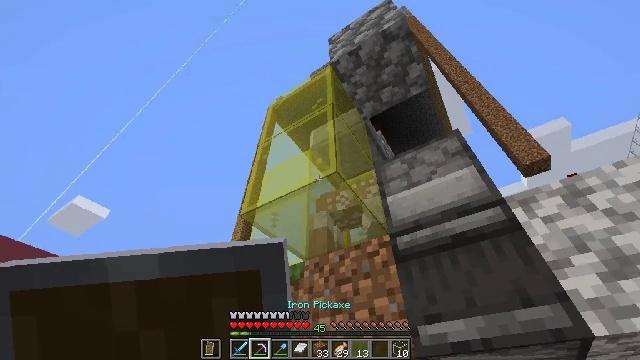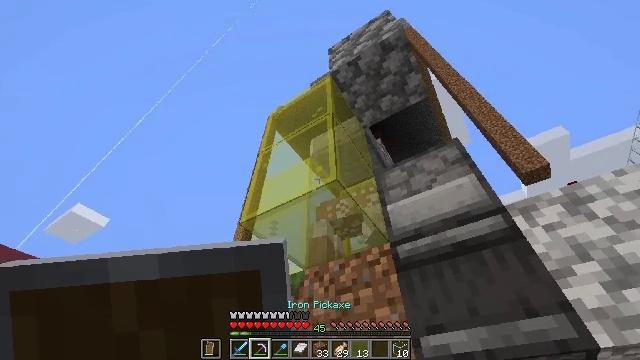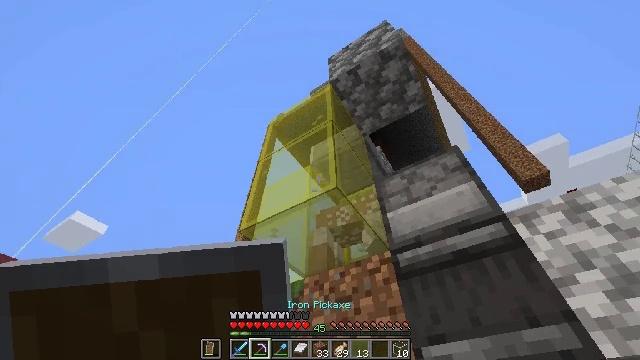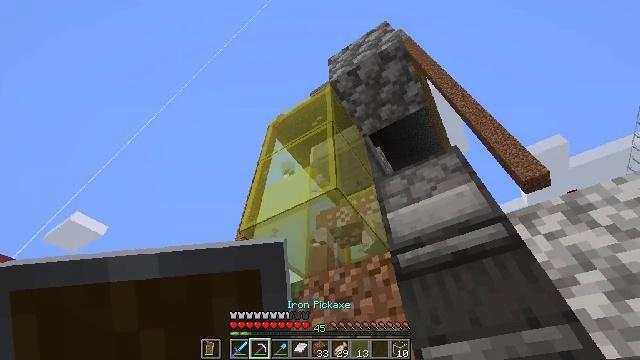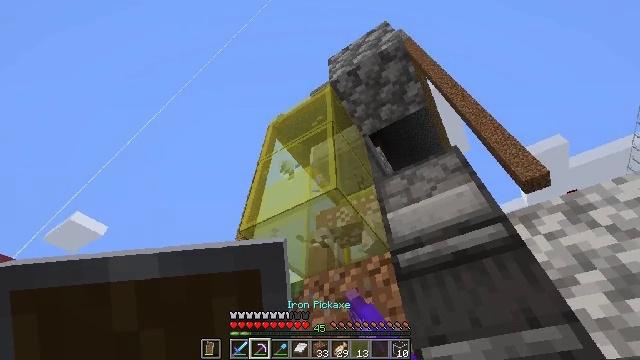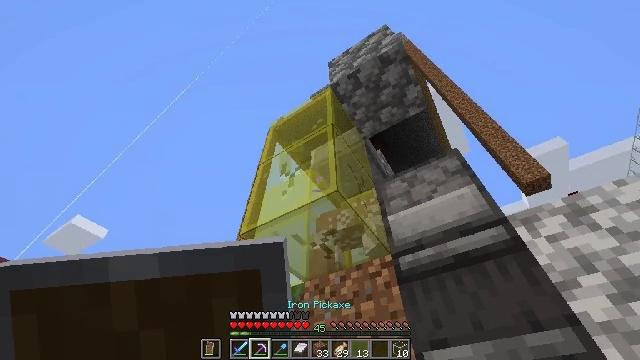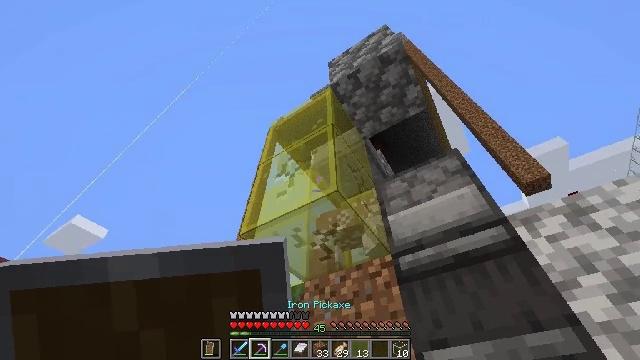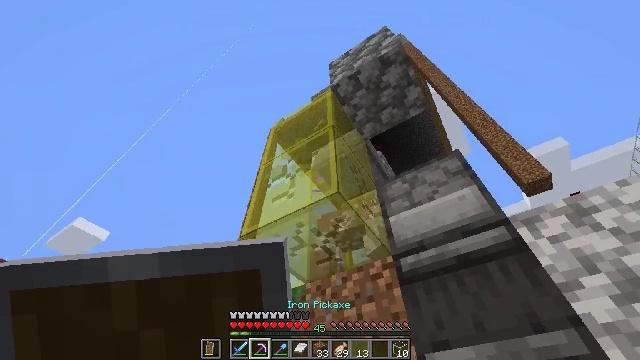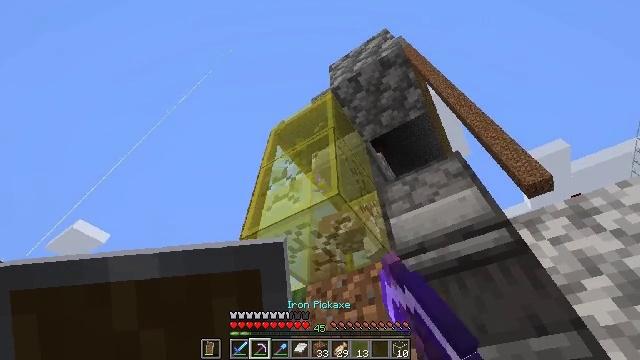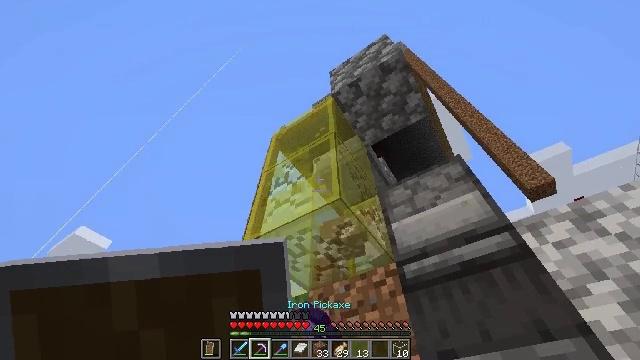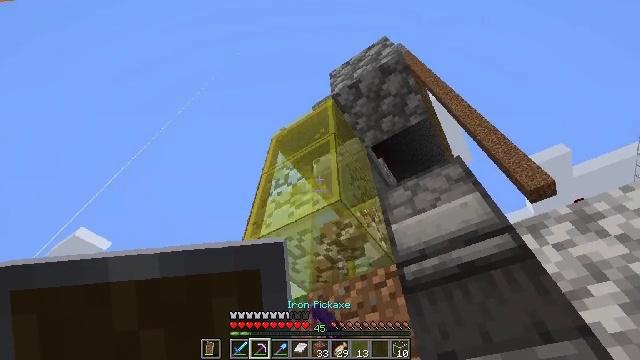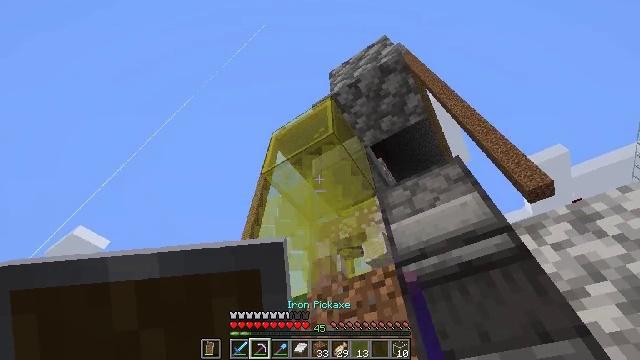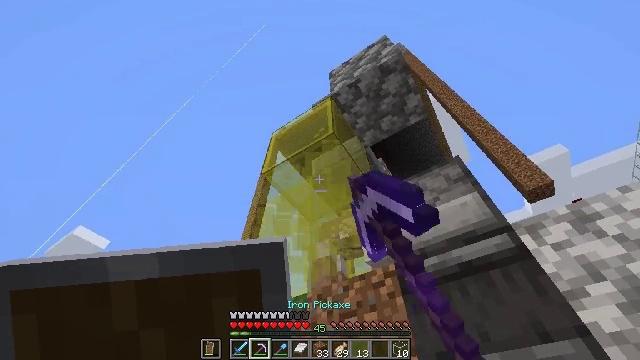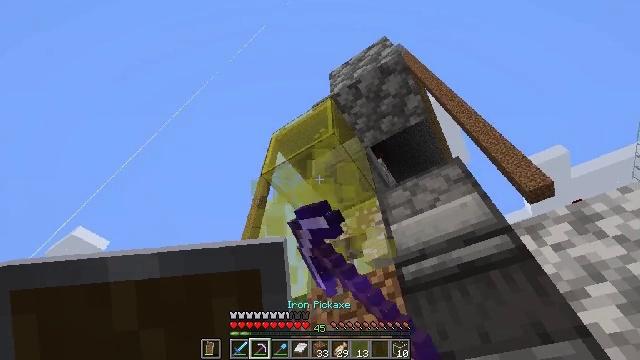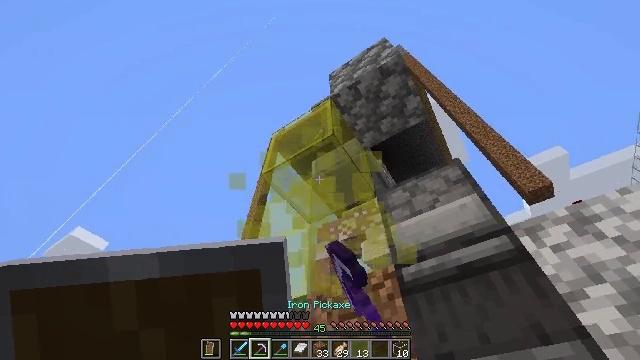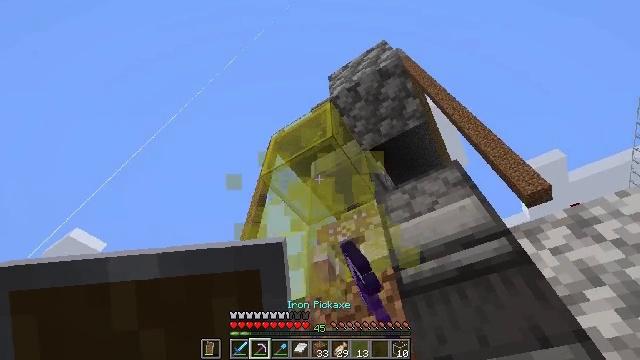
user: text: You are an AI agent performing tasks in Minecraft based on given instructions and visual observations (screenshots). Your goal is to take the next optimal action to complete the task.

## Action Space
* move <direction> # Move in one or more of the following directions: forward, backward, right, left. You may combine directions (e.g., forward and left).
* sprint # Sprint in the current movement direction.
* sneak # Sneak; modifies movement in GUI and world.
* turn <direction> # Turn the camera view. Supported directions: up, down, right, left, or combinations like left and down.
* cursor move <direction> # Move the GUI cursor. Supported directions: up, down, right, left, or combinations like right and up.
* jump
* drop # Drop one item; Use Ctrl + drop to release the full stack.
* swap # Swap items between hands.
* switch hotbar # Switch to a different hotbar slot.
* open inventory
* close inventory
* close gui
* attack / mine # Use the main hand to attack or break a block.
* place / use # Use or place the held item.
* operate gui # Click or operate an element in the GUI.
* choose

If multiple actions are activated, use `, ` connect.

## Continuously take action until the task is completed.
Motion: motion action
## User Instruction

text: Attack the yellow stained glass to gather it.
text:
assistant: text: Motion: turn up
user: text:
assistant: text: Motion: turn up
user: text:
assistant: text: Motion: attack / mine
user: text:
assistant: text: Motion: attack / mine
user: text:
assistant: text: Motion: attack / mine
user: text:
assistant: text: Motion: attack / mine
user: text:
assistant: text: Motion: attack / mine
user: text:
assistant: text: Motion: attack / mine
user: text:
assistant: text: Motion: turn up, attack / mine
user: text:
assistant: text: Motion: attack / mine
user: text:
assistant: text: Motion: attack / mine
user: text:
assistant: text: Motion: attack / mine
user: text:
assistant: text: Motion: attack / mine
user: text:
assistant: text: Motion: attack / mine
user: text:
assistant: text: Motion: move forward, attack / mine
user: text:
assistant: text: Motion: move forward, attack / mine
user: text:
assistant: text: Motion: turn up, attack / mine
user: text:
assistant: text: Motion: turn up, attack / mine
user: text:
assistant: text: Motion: turn up, attack / mine
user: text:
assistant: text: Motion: attack / mine
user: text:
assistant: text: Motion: attack / mine
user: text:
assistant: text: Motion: attack / mine
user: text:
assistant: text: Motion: attack / mine
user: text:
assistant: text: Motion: attack / mine
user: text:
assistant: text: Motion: attack / mine
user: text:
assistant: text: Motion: attack / mine
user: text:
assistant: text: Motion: attack / mine
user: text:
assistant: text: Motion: attack / mine
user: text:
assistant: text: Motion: attack / mine
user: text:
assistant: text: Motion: attack / mine